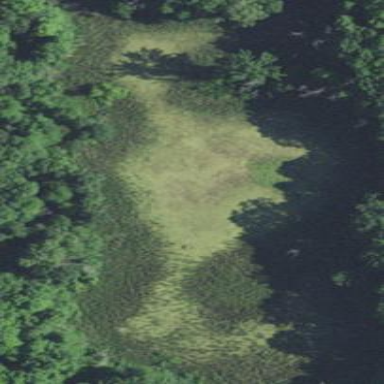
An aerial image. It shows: Marshy wetland area.